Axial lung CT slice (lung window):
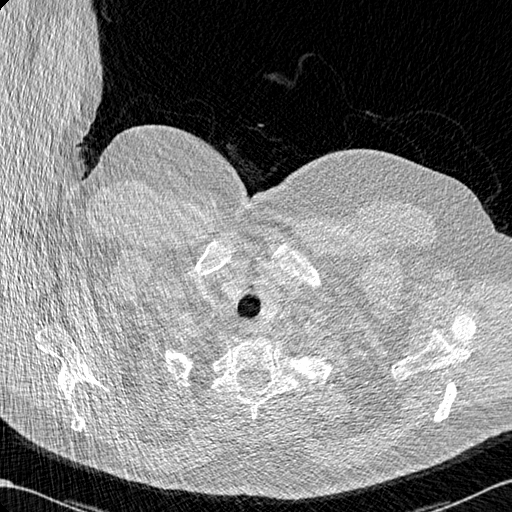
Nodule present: no